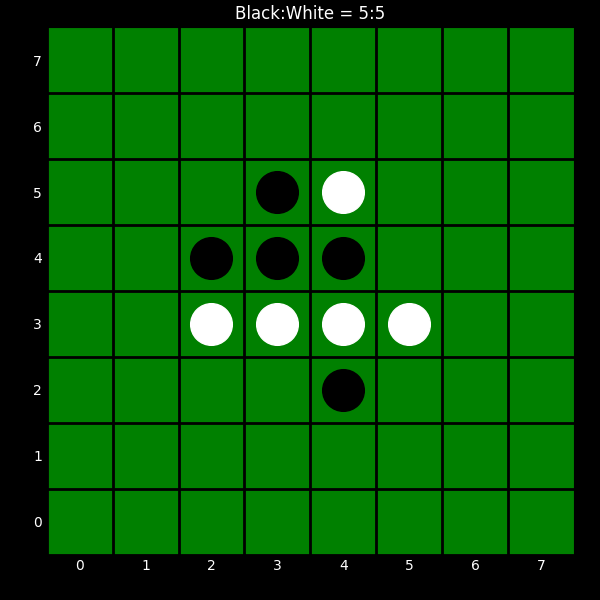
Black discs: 5
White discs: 5